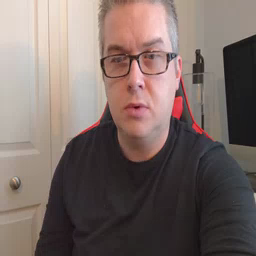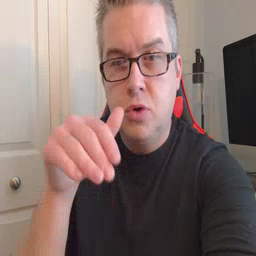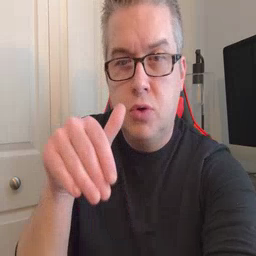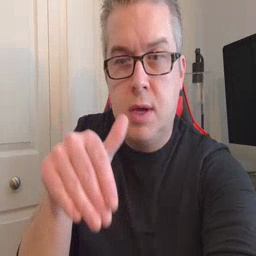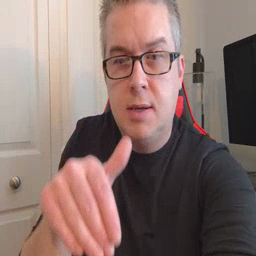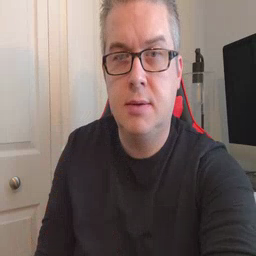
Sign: night